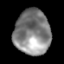
Tissue: lung
Cell type: T cells
Senescence score: 0.2069
Nuclear area (px): 1588
Mean DAPI intensity: 131.537